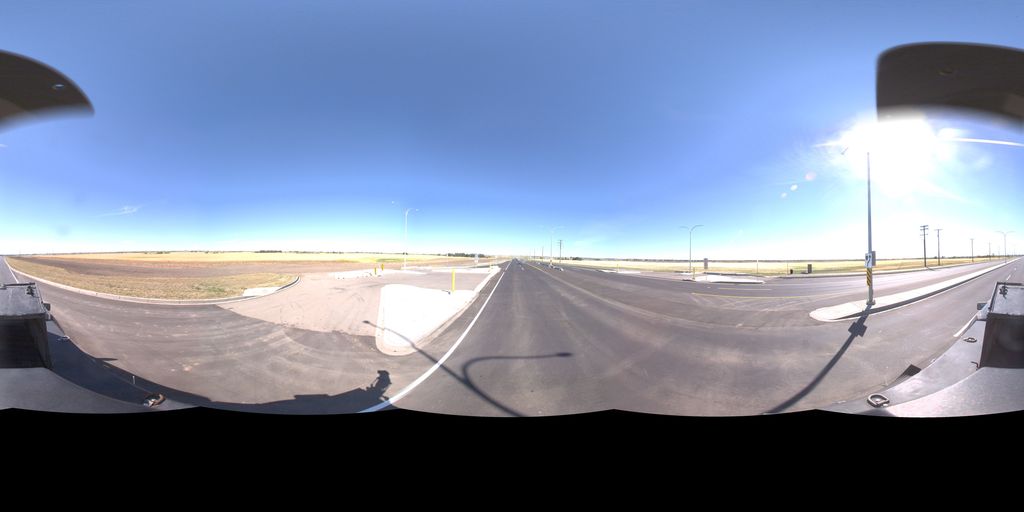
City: saskatoon